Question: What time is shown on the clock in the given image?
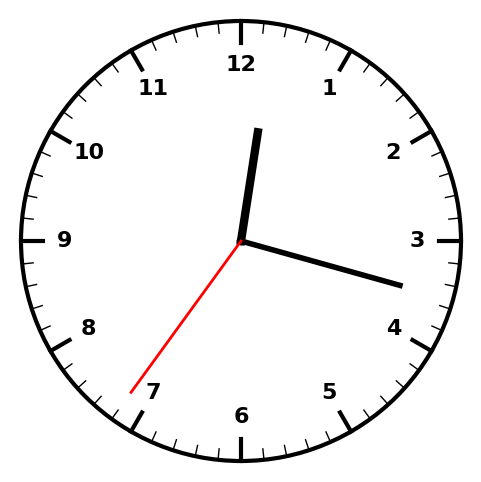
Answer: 12:17:36